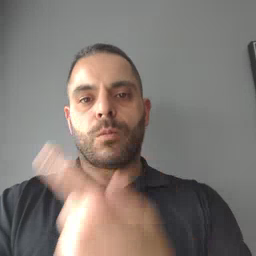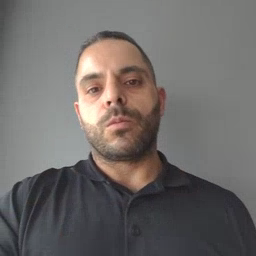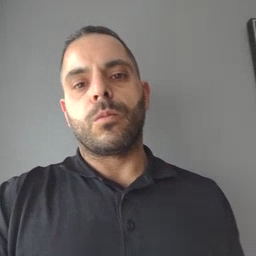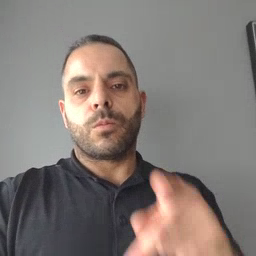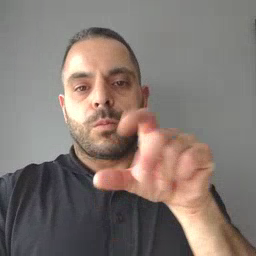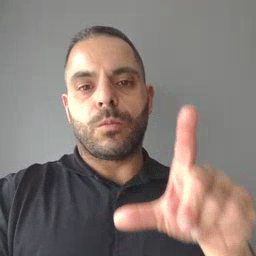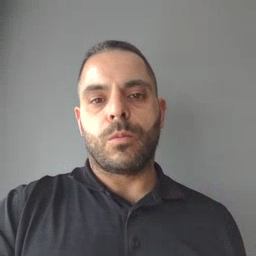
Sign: pool